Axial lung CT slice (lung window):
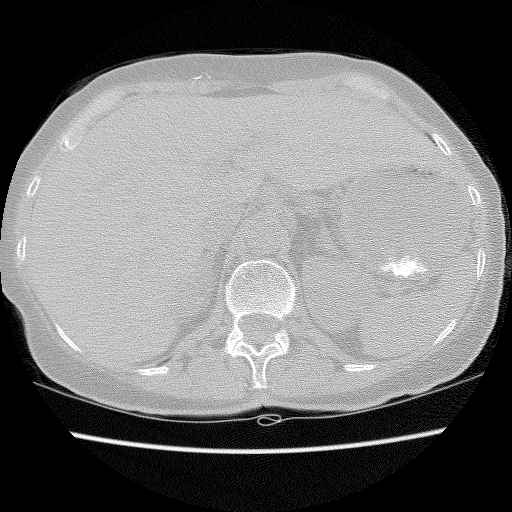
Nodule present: no